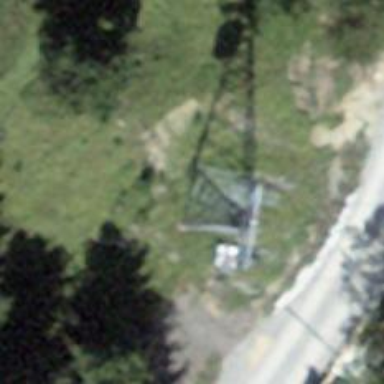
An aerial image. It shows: Pylon used for aerialway.